【题型】选择题　【知识点】立体几何　【难度】easy
（2023·上海金山·一模）已知正四面体 \(ABCD\) 的棱长为 6，设集合 \(\Omega = \{P\mid |AP|\leq 2\sqrt{7},\text{ 点 }P\in\text{ 平面 }BCD\}\)，
则 \(\Omega\) 表示的区域的面积为（\quad ）\\[6pt]
A. \(\pi\) \quad B. \(3\pi\) \quad C. \(4\pi\) \quad D. \(6\pi\)
【解答】

【答案】C

【分析】过点A作$AO \perp$平面$BCD$于点$O$，利用正四面体的特点求出$BO$,$AO$的长，从而得到$OP \leq 2$，即得到其表示圆及其内部，则得到其表示的区域面积.

【详解】过点A作$AO \perp$平面$BCD$于点$O$，

则$BO = \dfrac{2}{3} \cdot BC \cdot \sin \dfrac{\pi}{3} = \dfrac{2}{3} \times 6 \times \dfrac{\sqrt{3}}{2} = 2\sqrt{3}$，

$AO = \sqrt{AB^2 - BO^2} = \sqrt{6^2 - (2\sqrt{3})^2} = 2\sqrt{6}$

因为$|AP| \leq 2\sqrt{7}$，则$OP = \sqrt{AP^2 - AO^2} \leq \sqrt{(2\sqrt{7})^2 - (2\sqrt{6})^2} = 2$，

则$\Omega$表示的区域为以$O$为圆心，2为半径的圆及其内部，

面积为$4\pi$，

故选：C.
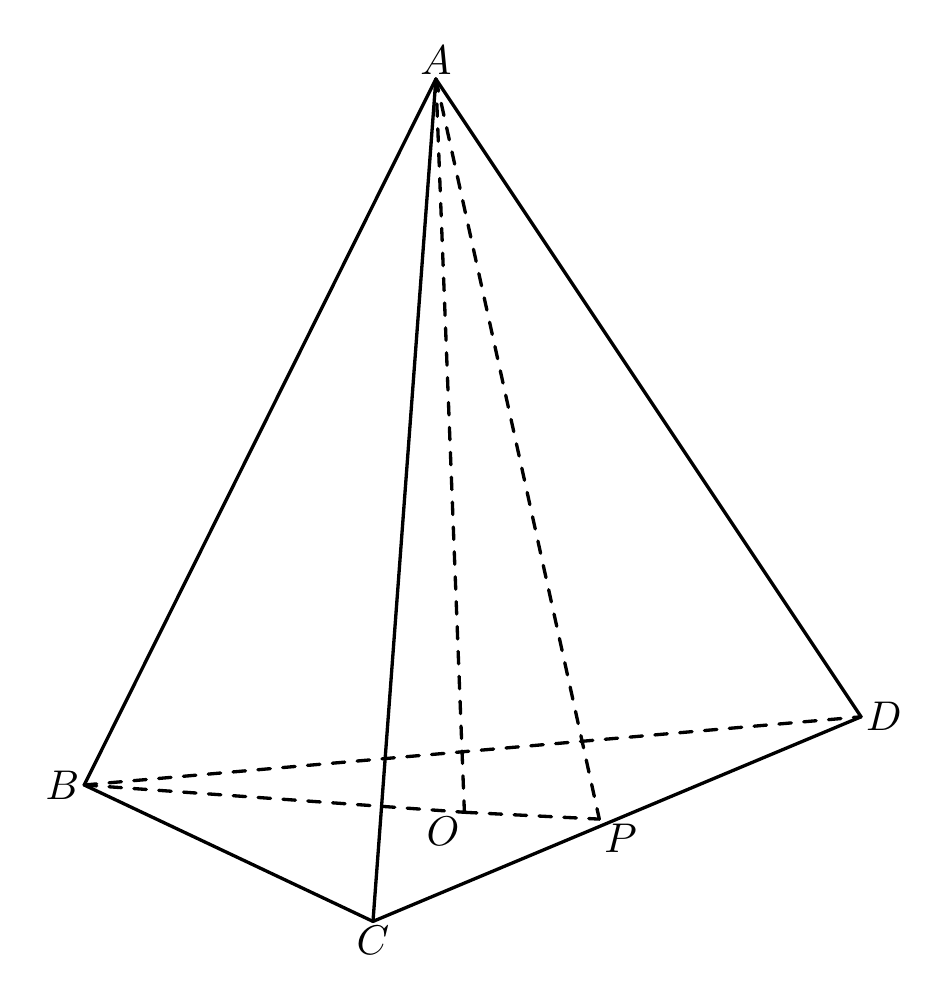